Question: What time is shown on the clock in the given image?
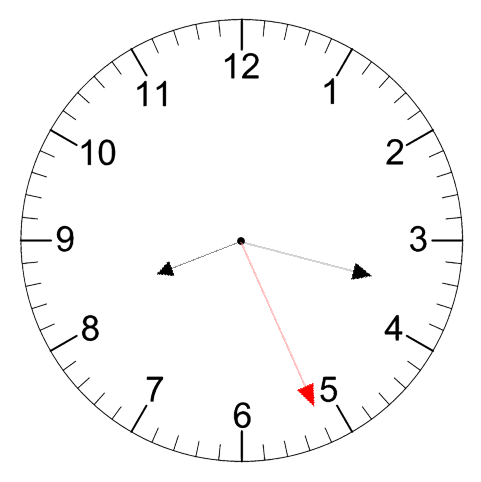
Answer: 08:17:26